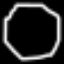
Label: octagon